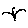
Label: bird